Question: I have a large data matrix which can be partitioned by a variable called 'Day' which varies from 1-10 and I want to use this to colour my PCA plot
This works fine when I use the following code:
'''
plot(pca$x,col = day,pch=20)
'''
But when I try to add a legend showing which day each colour refers to:
'''
legend("topleft", pch = 20, col=day, legend = c("Day 1","Day 2","Day 3","Day 4","Day 5","Day 6","Day 7","Day 8","Day 9","Day 10"), bty='n', cex=.75)
'''
I get this. How do I get the legend to display the individual colours on the plot??:

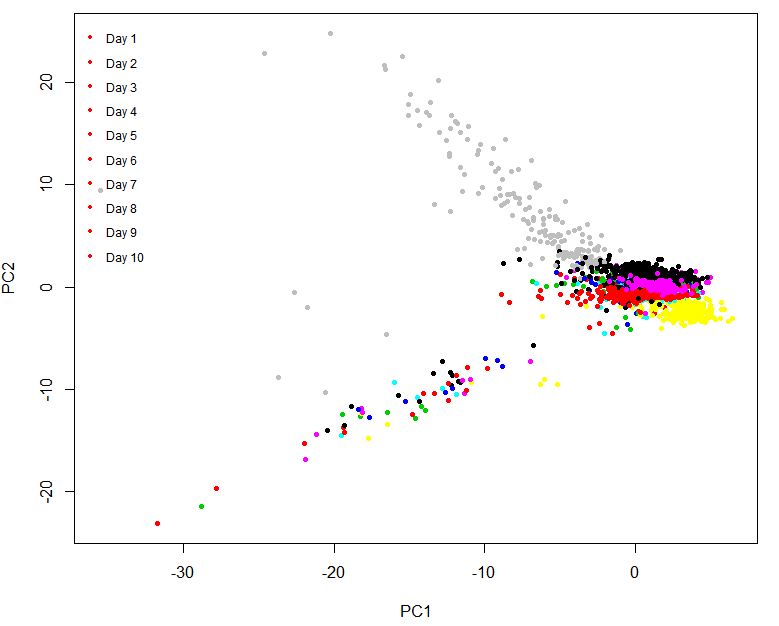
Answer: You can use
'''
legend("topleft", col=1:10, legend = paste("Day", 1:10),
pch = 20, bty='n', cex=.75)
'''
To clean things up a bit. The legend should only specify the distinct colors you are using in the plot.